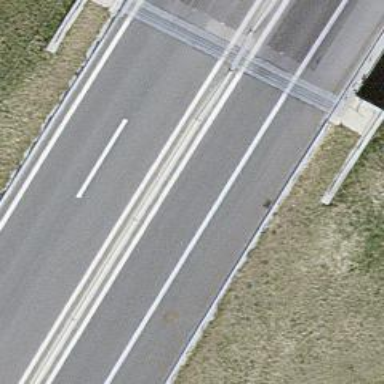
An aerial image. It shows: Trunk highway.